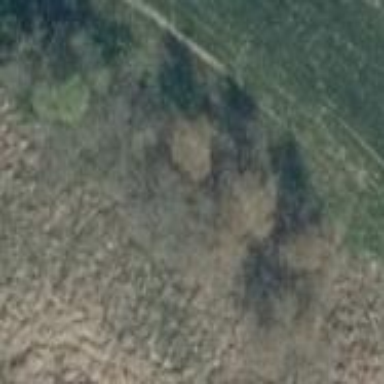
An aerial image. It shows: Patch of scrub vegetation.